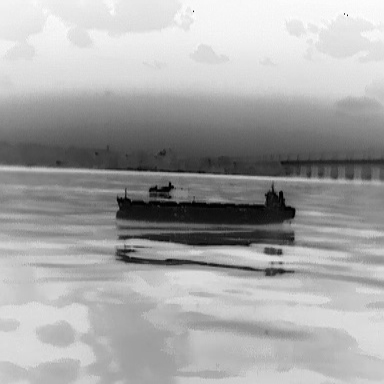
There is a warship in the infrared image.